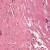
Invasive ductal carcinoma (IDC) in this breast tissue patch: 0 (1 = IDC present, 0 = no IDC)